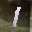
Label: 1